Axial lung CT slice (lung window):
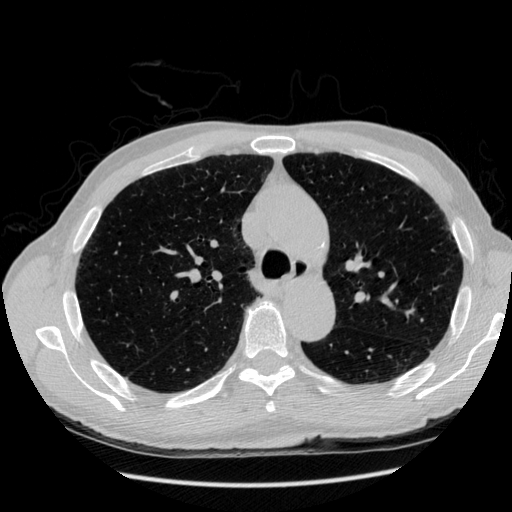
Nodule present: no